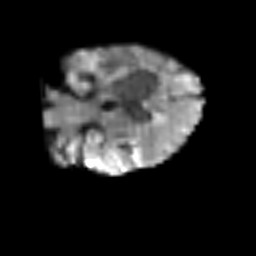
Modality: T2w
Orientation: coronal
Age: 65
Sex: female
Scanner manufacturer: siemens
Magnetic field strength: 3 T
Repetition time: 3.2 s
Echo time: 0.081 s